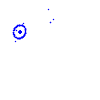
Particle: kaon